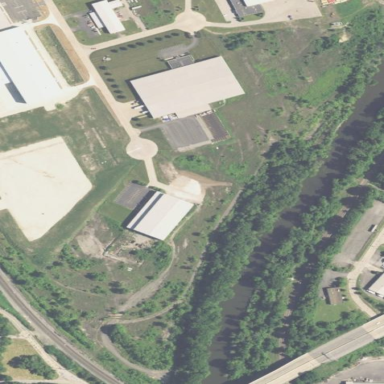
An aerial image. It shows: Brownfield site.